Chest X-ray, PA view. Patient: 56 years old, sex F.
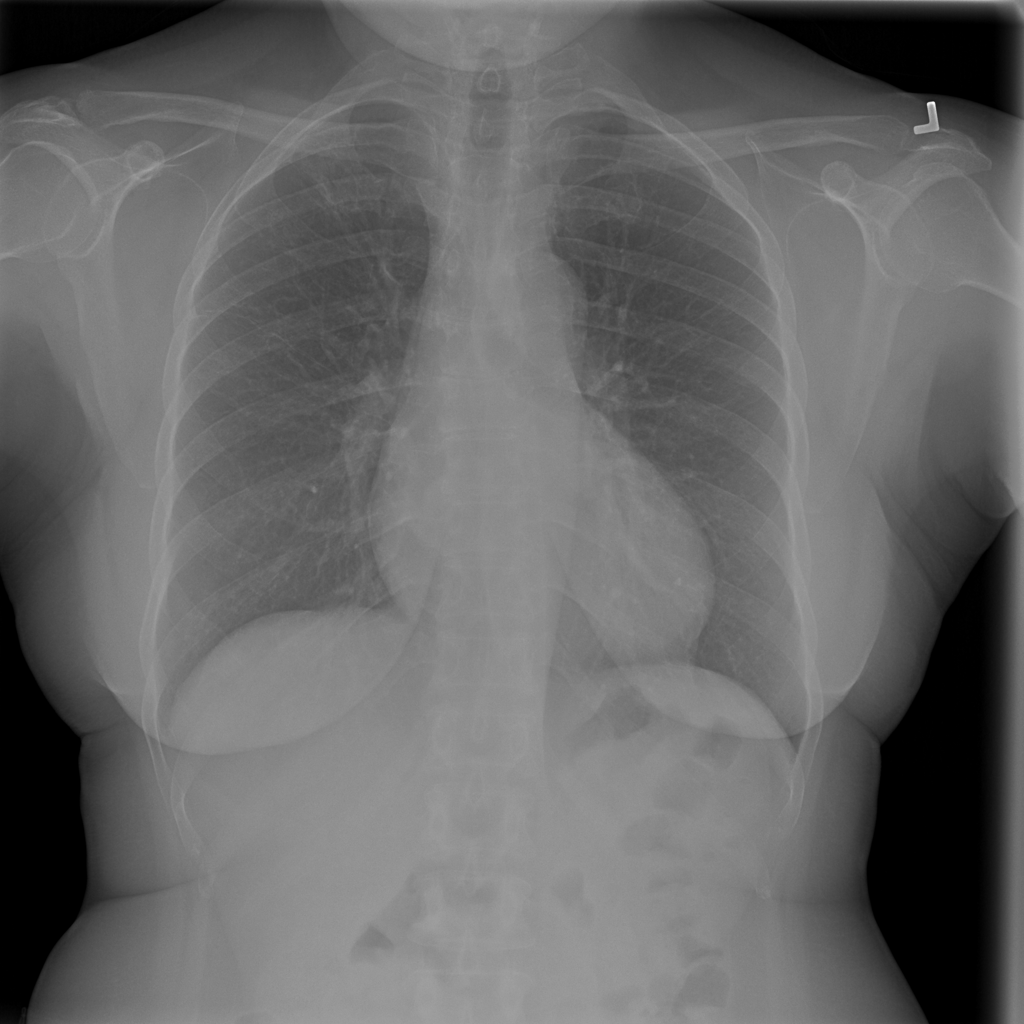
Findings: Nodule